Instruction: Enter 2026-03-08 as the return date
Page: home
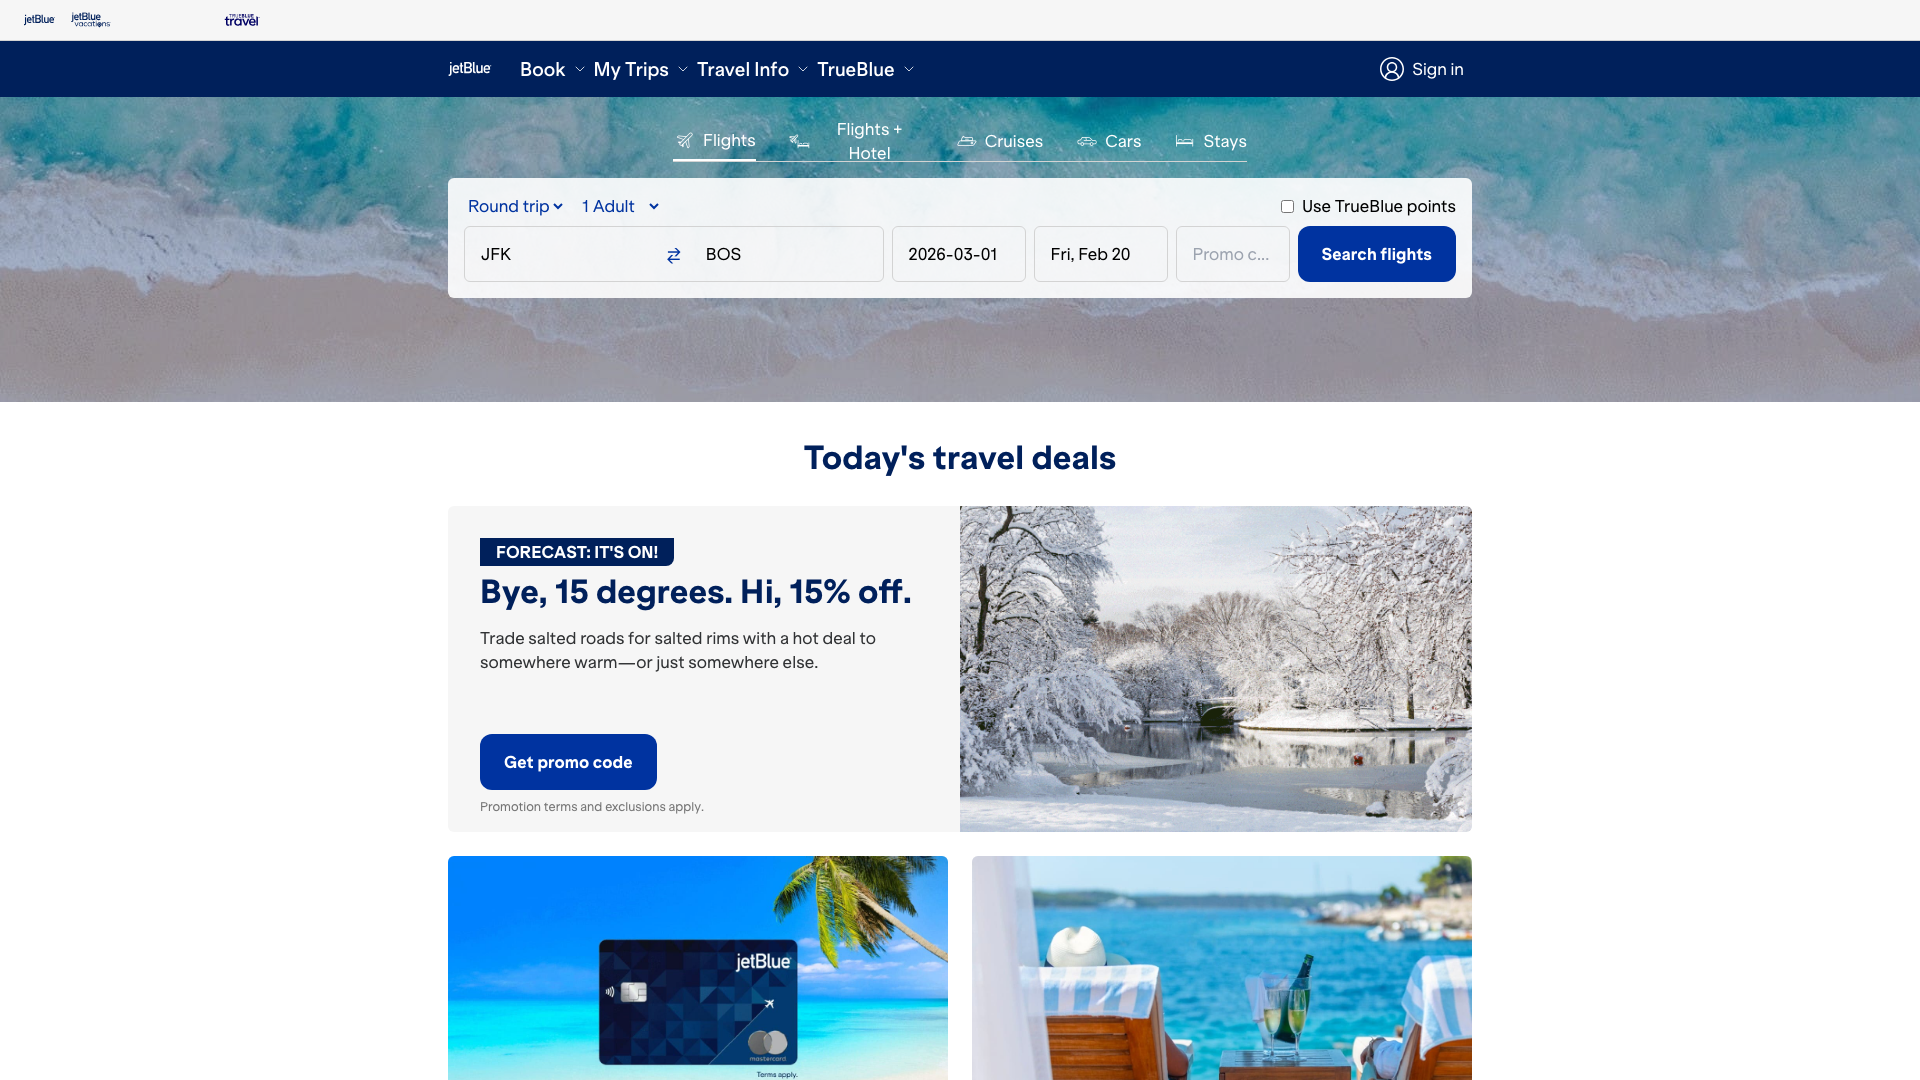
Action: type